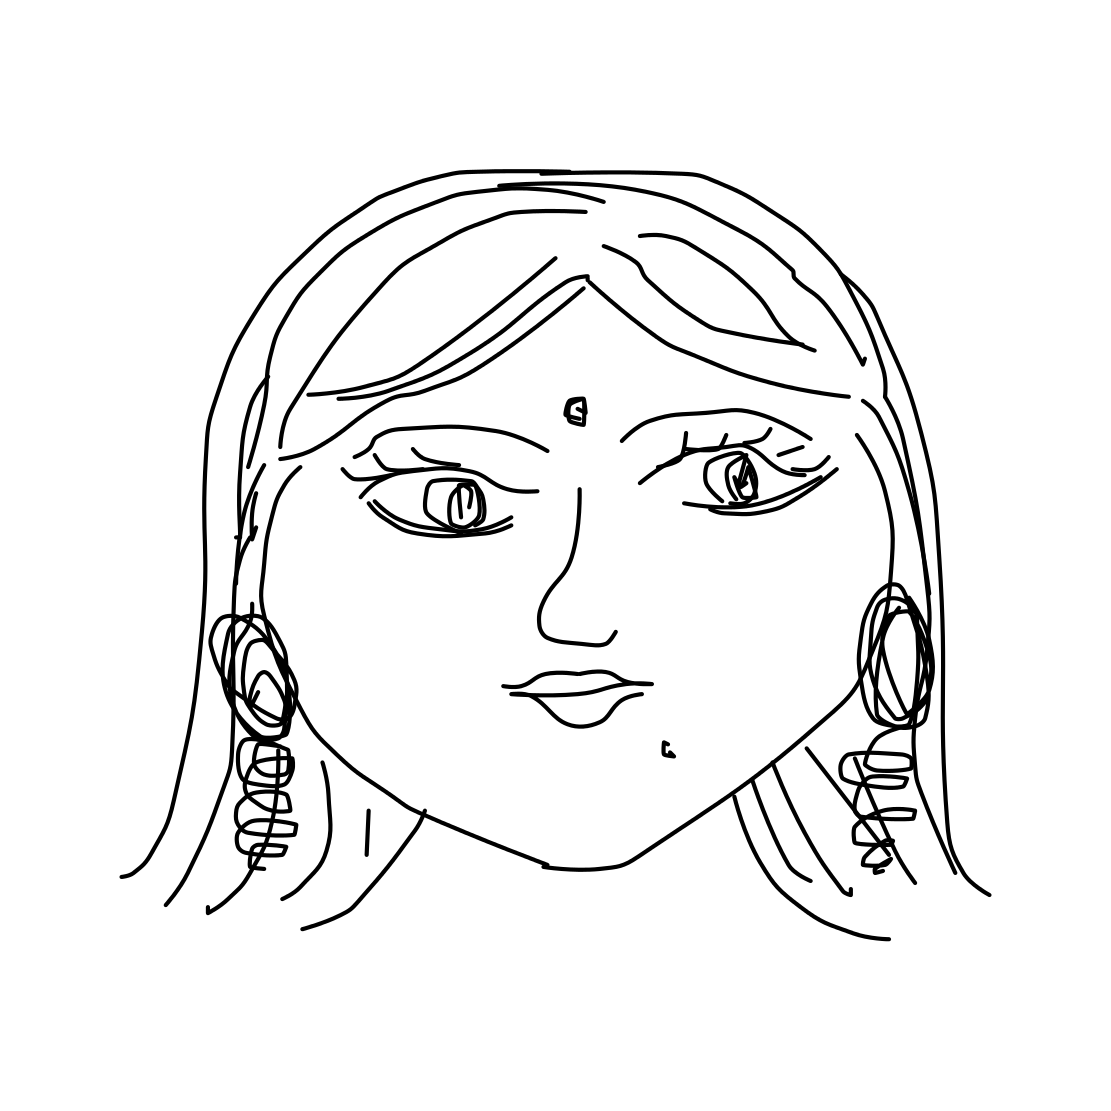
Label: face